Question: For simplicity, let's assume we have a .
The feed is just a list of .
Each is free to favorite a certain or remove it from their personal view.
User deleting an article does not affect other users; each user has its own "view" of the feed.
### Simple Approach
A naive scheme I devised is below:

(Of course, in the real application there is more to user-article relationship than just hiding or starring.)
### The Problem
It looks like . Otherwise, when a new user signs up, or a new article pops up, we'd have to create a lot of empty link records, and also handle concurrency.
This means is a query that combines:
- 'ArticleUserLink'- 'ArticleUserLink''is_hidden = 0'
> 'OR'
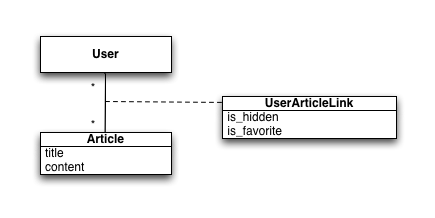
Answer: how about using an inner query?
'''
SELECT *
FROM Article a
WHERE NOT EXISTS(SELECT * FROM ArticleUserLink WHERE article_id = a.id AND (is_hidden IS NULL OR is_hidden != 0))
'''